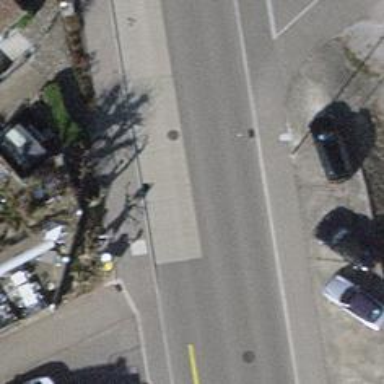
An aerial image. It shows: Bus stop with designated public transport stop position.